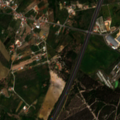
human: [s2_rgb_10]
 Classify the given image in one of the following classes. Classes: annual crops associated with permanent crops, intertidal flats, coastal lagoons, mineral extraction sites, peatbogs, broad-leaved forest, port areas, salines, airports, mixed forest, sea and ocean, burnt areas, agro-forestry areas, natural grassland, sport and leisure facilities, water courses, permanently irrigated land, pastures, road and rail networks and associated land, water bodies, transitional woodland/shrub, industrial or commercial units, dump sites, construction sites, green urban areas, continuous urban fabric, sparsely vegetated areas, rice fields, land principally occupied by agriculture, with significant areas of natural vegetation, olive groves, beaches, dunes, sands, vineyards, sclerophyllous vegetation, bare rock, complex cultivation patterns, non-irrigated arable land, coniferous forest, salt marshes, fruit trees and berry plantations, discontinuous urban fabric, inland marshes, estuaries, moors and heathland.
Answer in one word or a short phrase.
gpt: annual crops associated with permanent crops, complex cultivation patterns, land principally occupied by agriculture, with significant areas of natural vegetation, mixed forest, moors and heathland